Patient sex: M
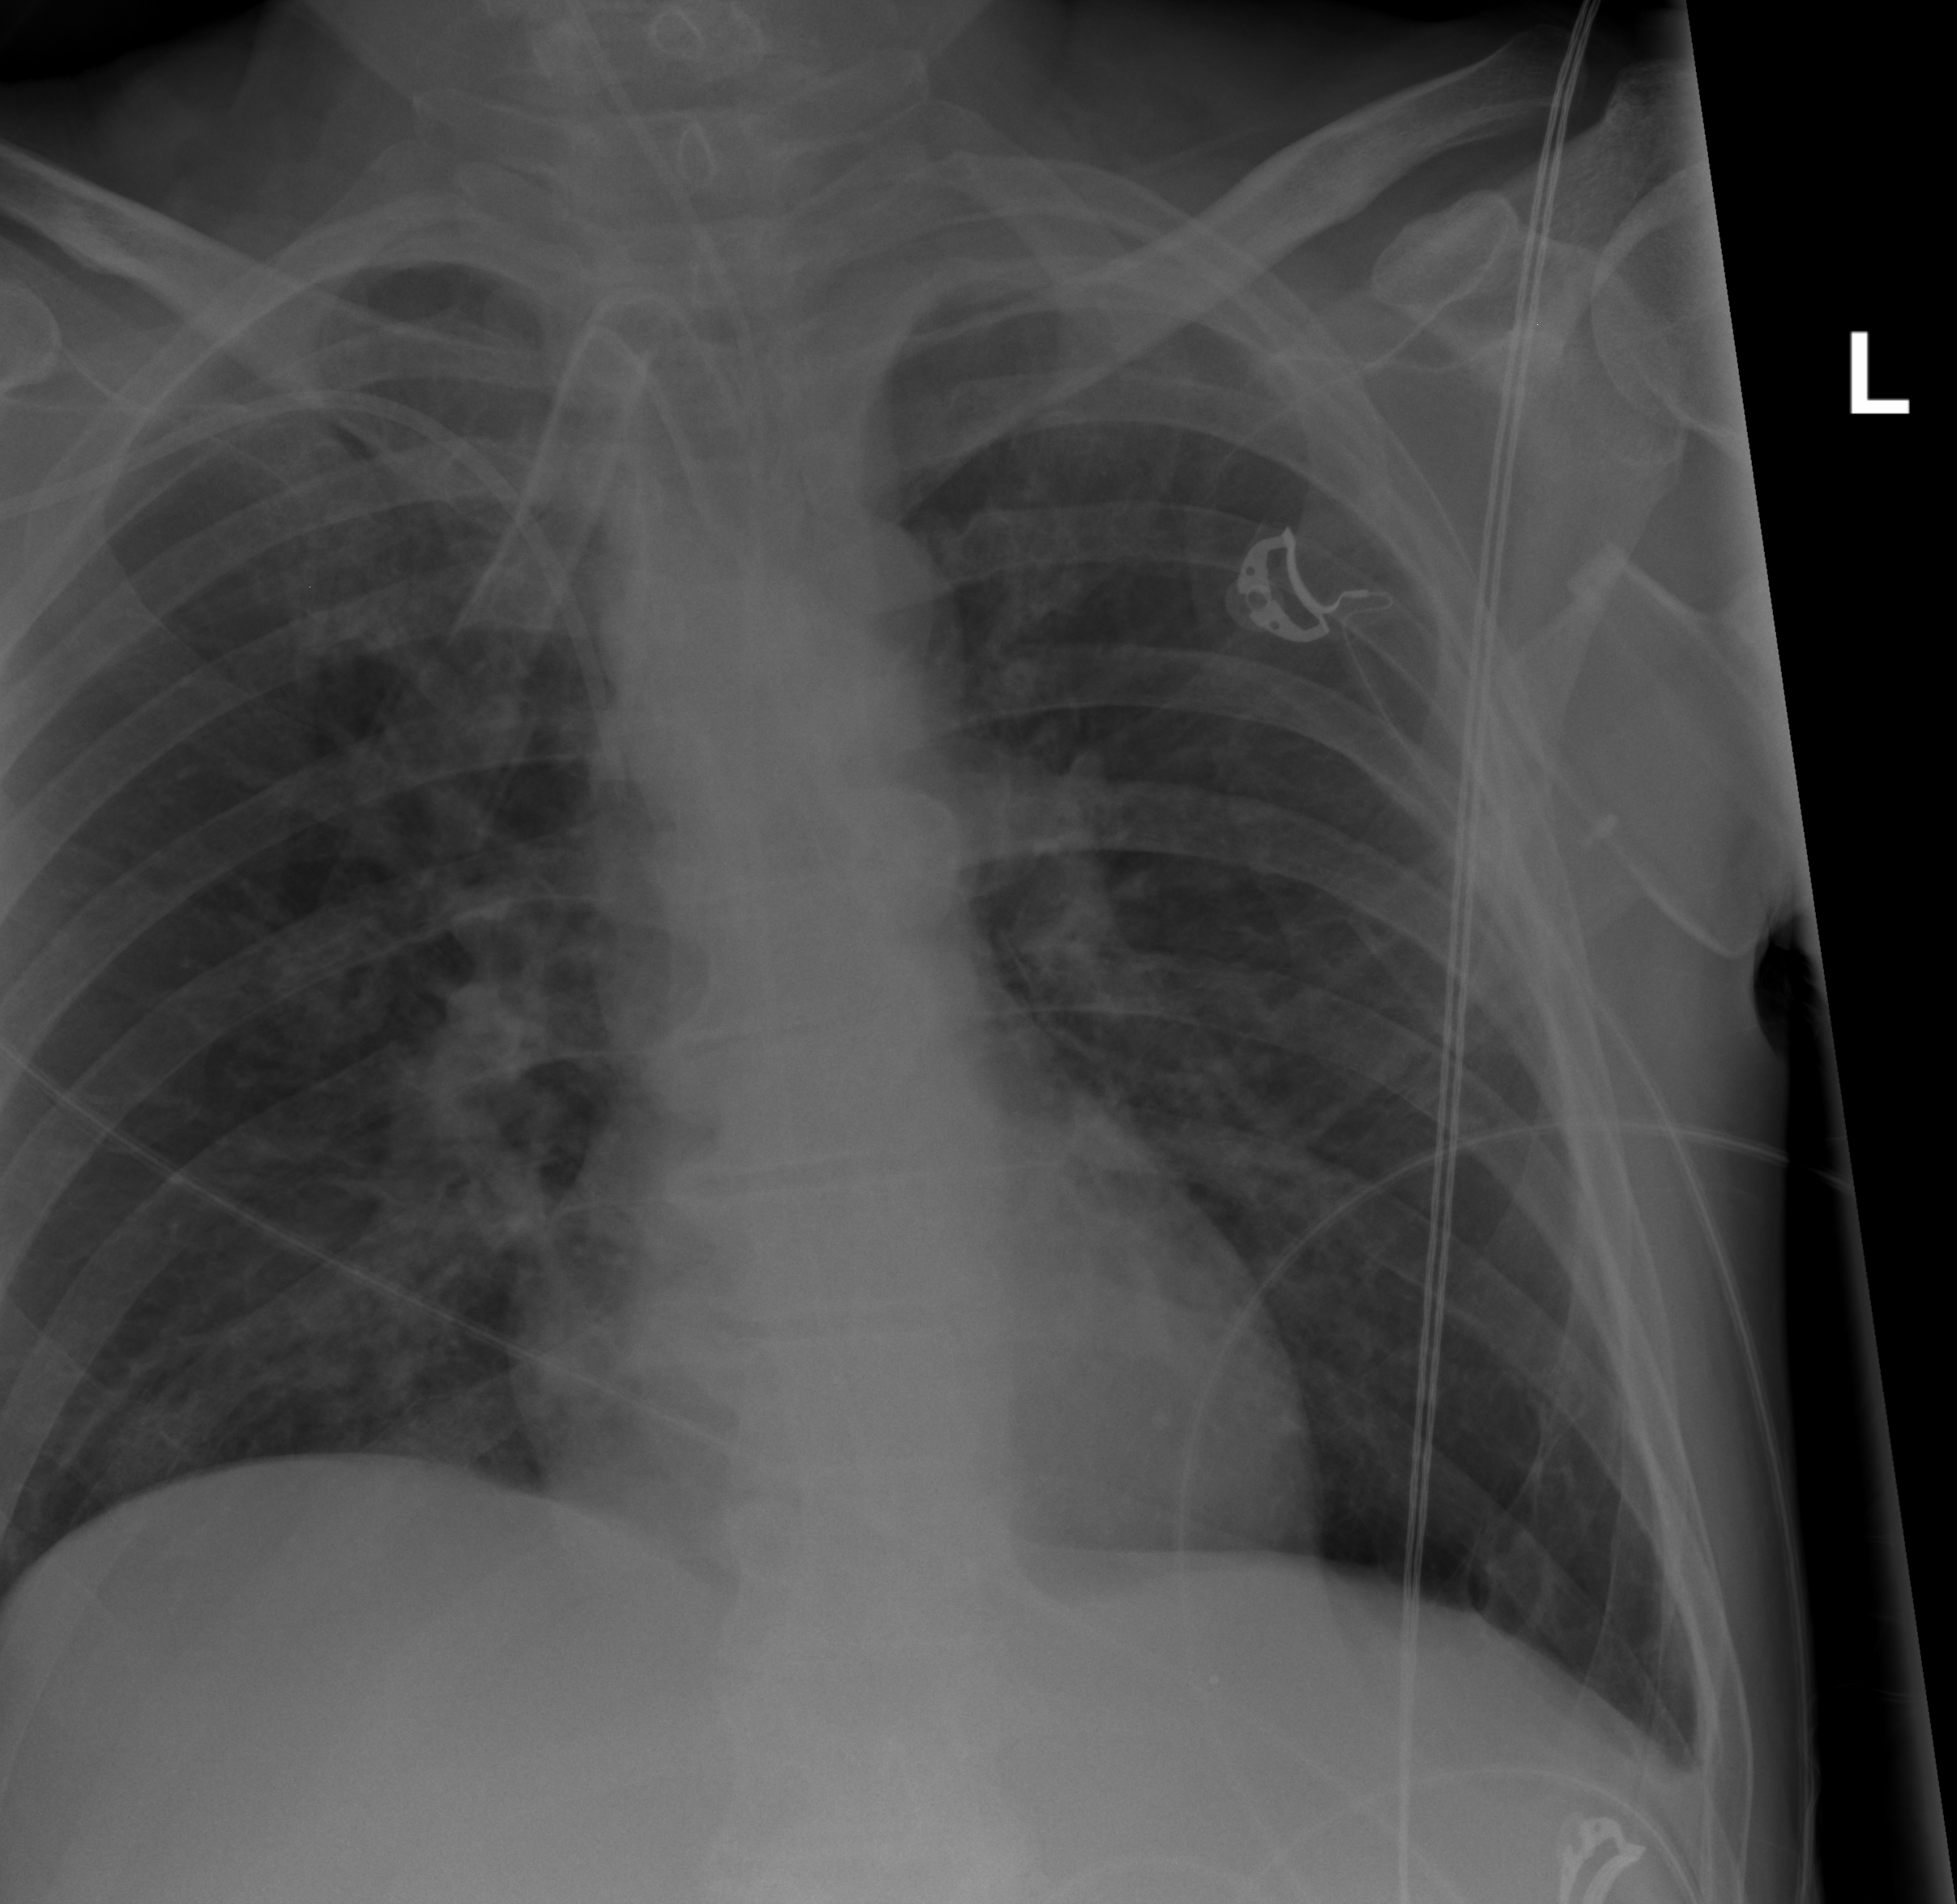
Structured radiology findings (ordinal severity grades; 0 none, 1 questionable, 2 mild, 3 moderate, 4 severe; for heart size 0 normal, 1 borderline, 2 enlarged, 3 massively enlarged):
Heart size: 0
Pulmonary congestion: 0
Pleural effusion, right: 0
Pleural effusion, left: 0
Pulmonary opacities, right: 2
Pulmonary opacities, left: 0
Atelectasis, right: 2
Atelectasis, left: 0